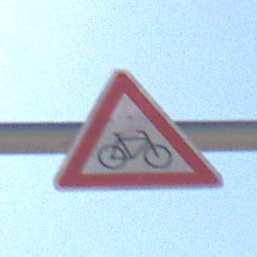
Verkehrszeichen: RadverkehrLinks
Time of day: Midday
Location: Outdoor (RoadRail)
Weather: Clear
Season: Summer
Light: Natural